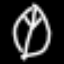
Label: leaf